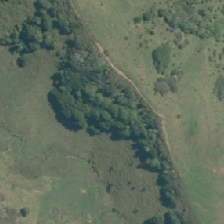
Land cover: broadleaved_indigenous_hardwood